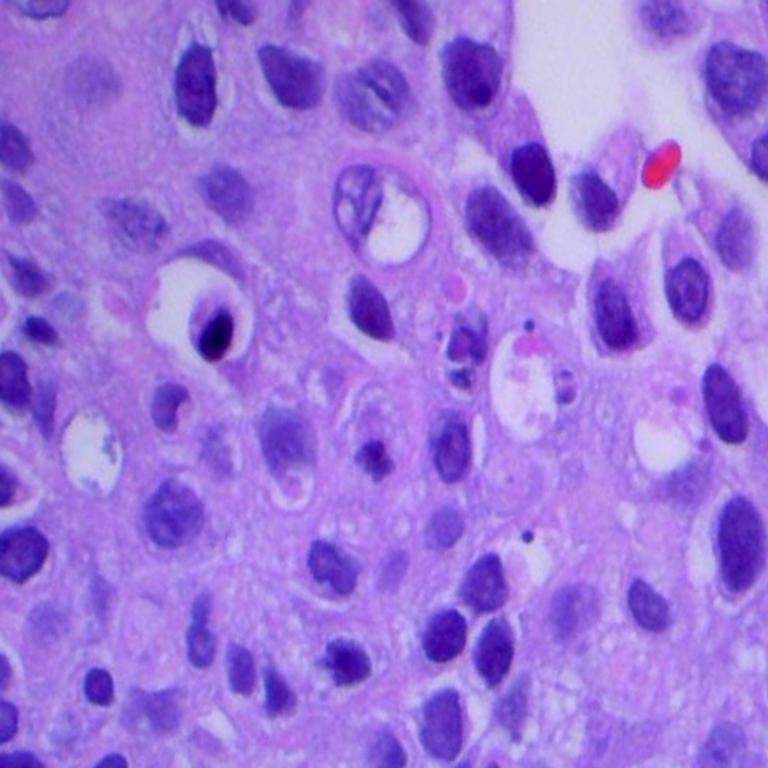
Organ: lung
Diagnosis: squamous carcinomas